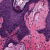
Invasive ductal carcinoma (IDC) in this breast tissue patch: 0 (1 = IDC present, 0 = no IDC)